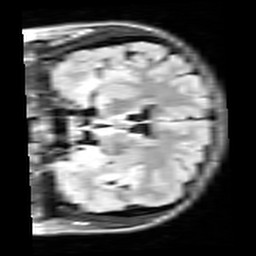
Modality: FLAIR
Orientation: coronal
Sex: female
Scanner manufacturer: siemens
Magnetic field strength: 3 T
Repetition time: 10 s
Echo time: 0.09 s